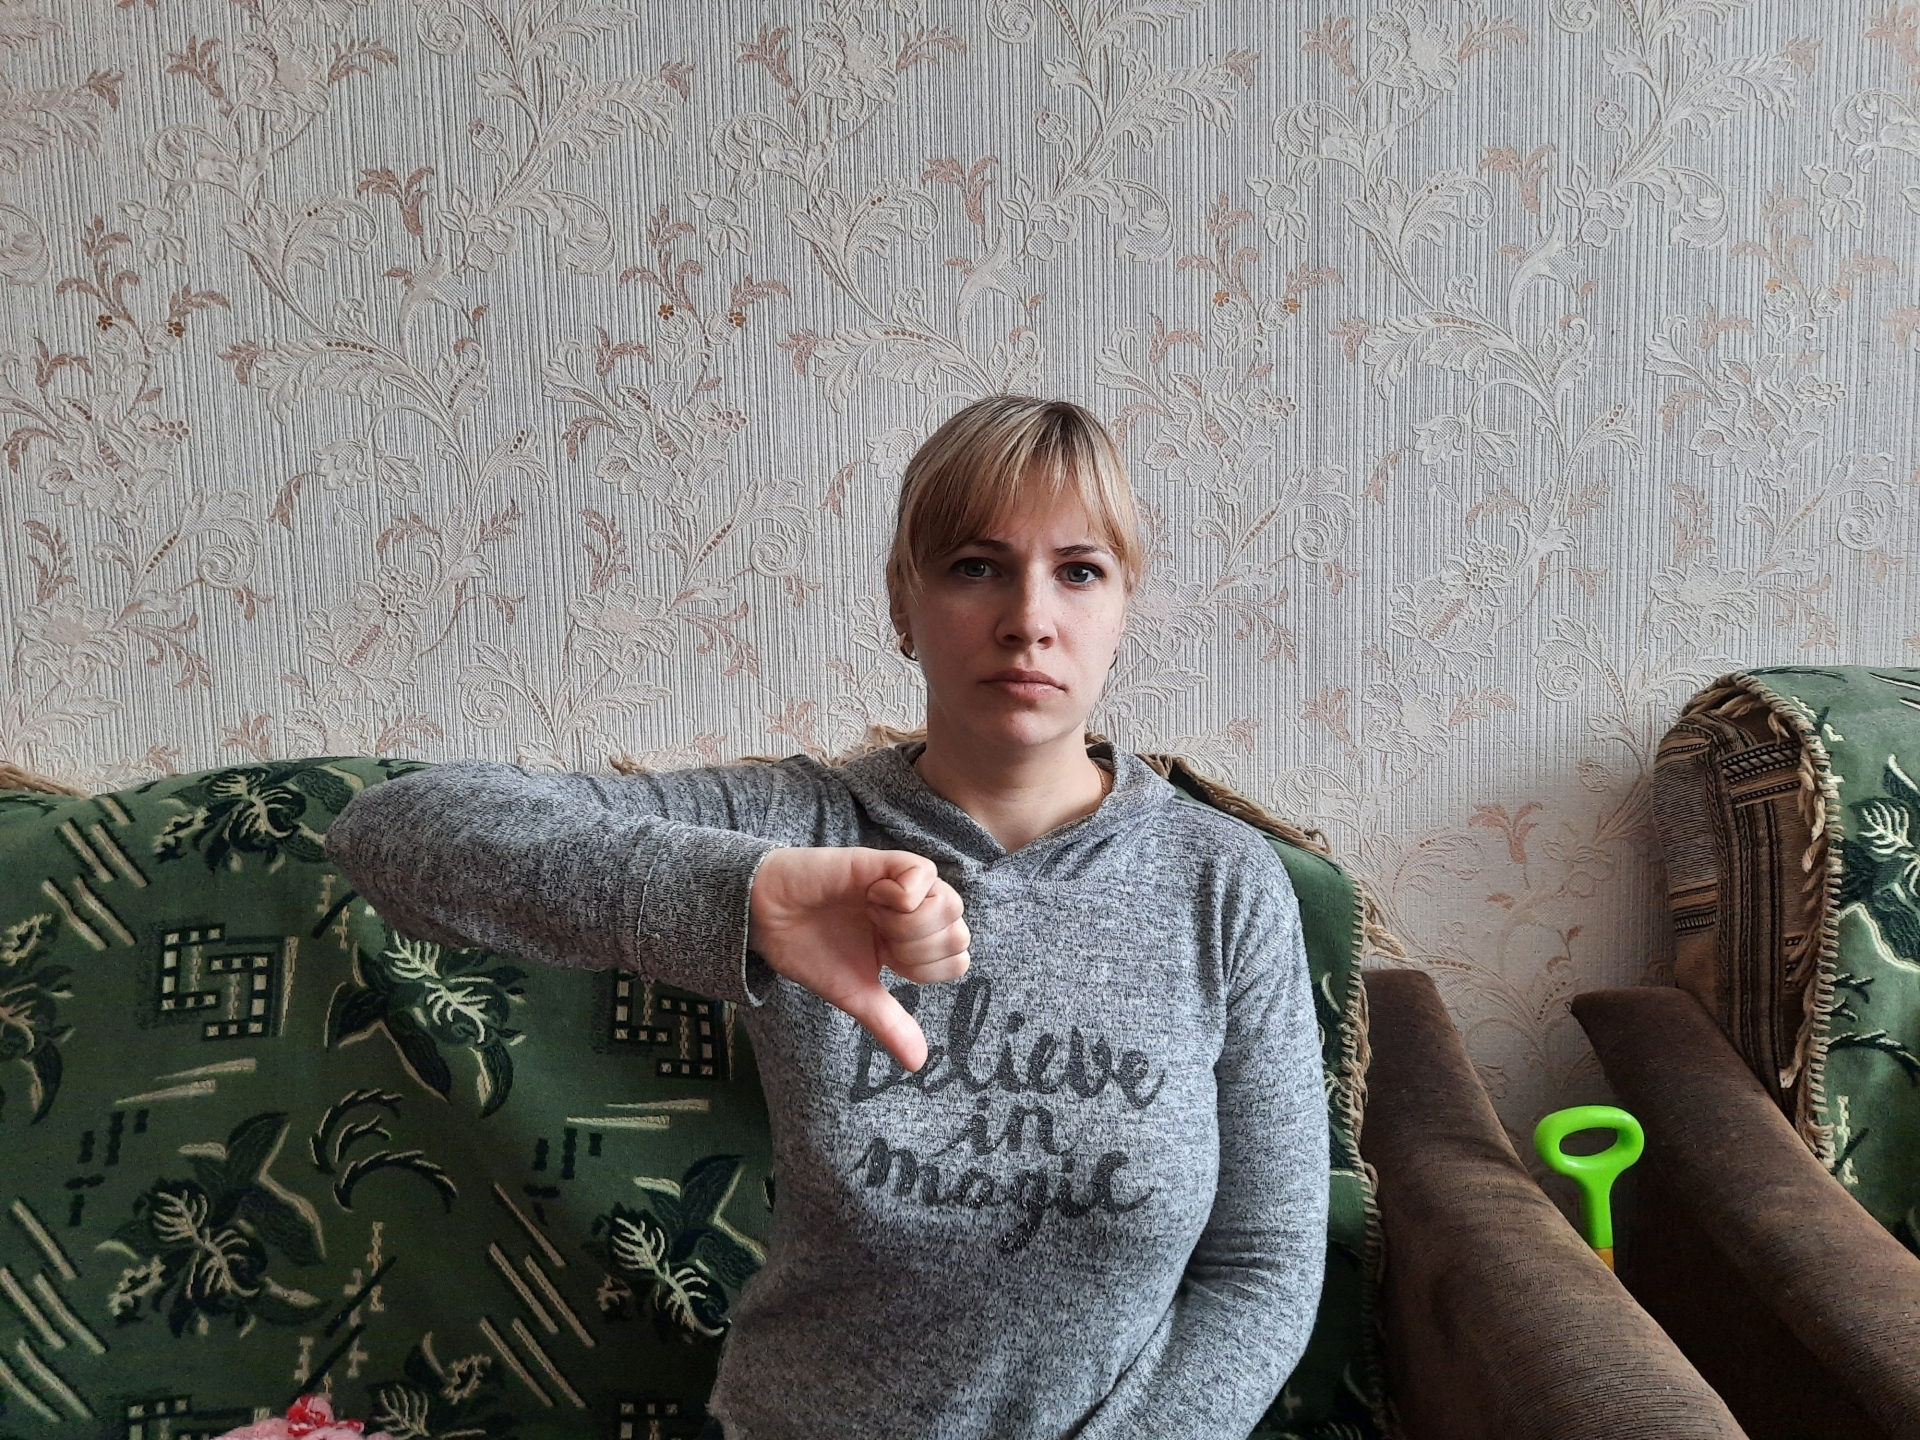
Label: clear